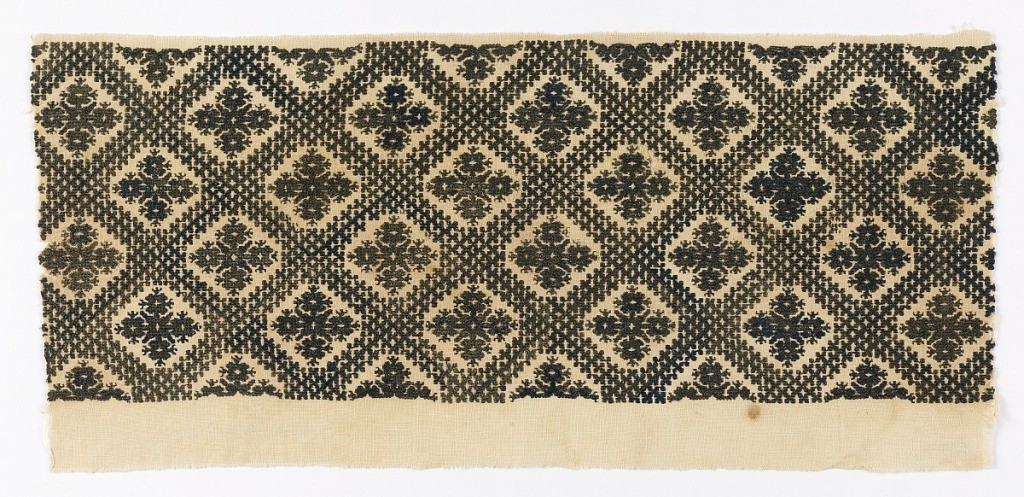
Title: Fragment
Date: before 1800
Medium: cotton Technique: embroidered on plain weave
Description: Plain weave undyed cotton textile embroidered with black yarns showing allover pattern of small crosses and large floriate crosses.